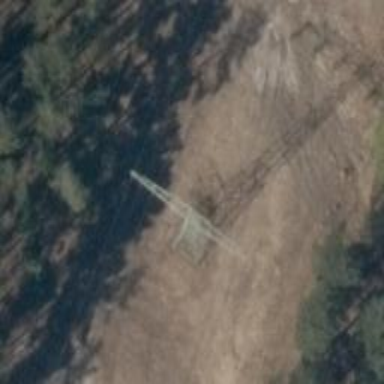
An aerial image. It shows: Power tower.